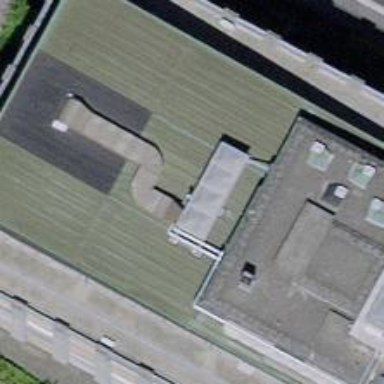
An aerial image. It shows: Government office.